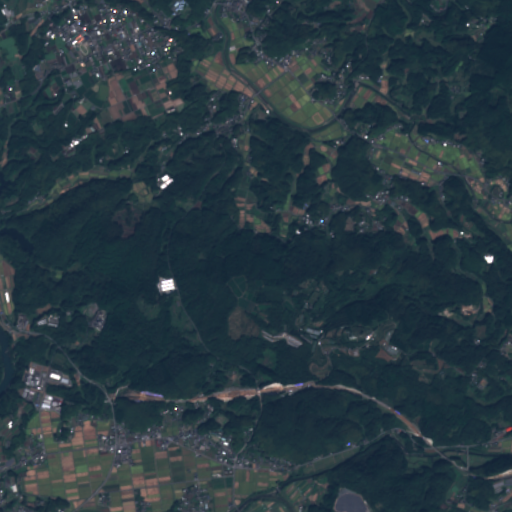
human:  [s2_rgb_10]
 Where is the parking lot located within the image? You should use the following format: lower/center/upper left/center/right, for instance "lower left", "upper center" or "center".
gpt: The parking lot is located in the lower left of the image.
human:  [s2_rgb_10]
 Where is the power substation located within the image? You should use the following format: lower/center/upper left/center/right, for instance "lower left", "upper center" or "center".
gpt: The power substation is located in the lower left of the image.
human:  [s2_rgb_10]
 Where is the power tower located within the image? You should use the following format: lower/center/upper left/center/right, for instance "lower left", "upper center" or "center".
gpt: The power tower is located in the lower left of the image.
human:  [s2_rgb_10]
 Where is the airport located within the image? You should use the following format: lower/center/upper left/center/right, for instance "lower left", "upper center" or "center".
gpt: There is no airport in the image.